Interaction volume radius: 5 \u00c5
Interaction volume height: 15 \u00c5
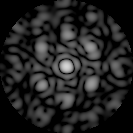
Disorder parameter: 0.4789